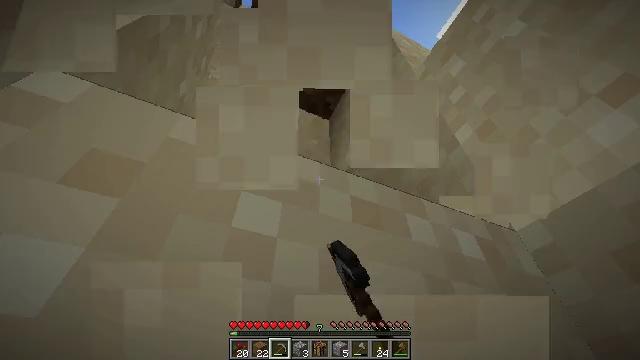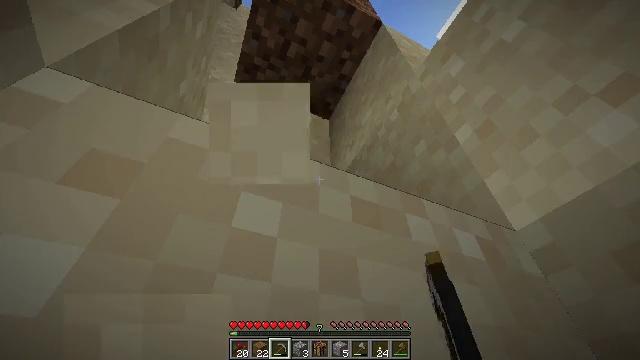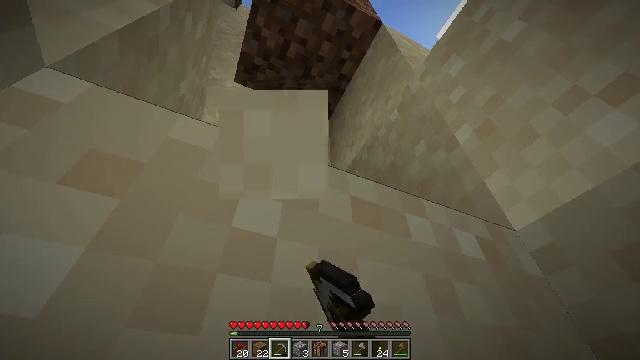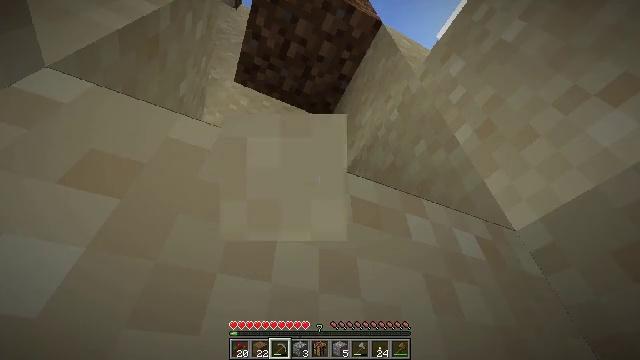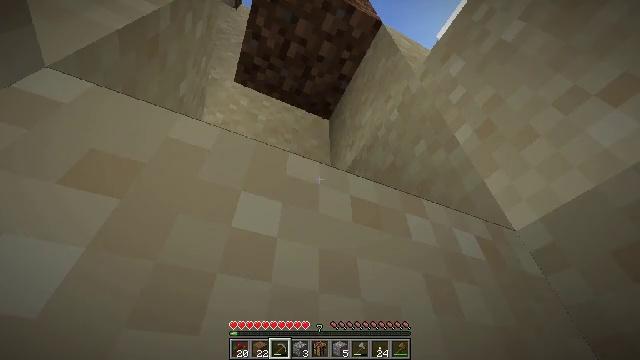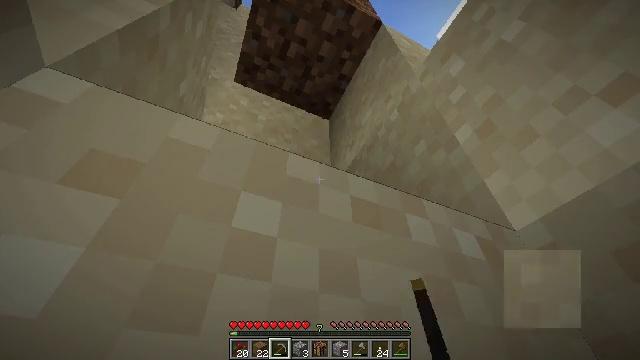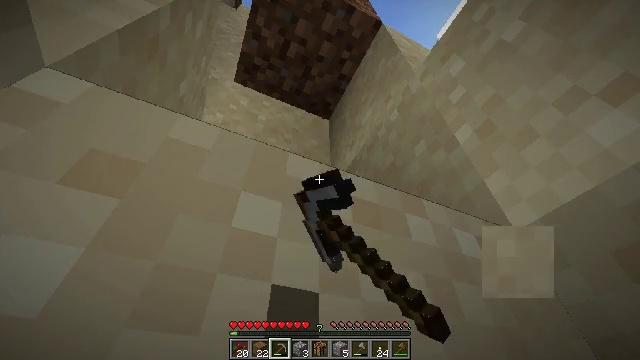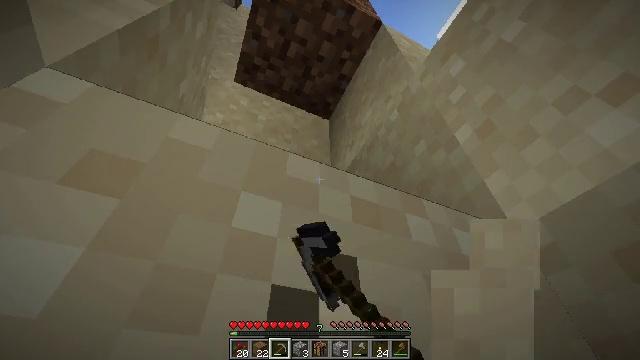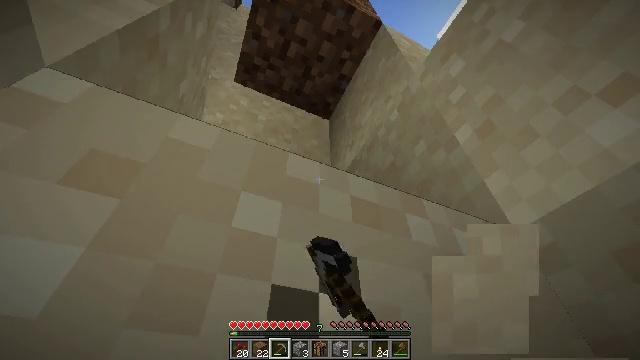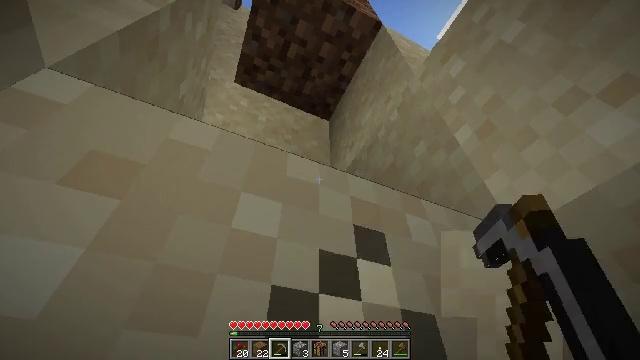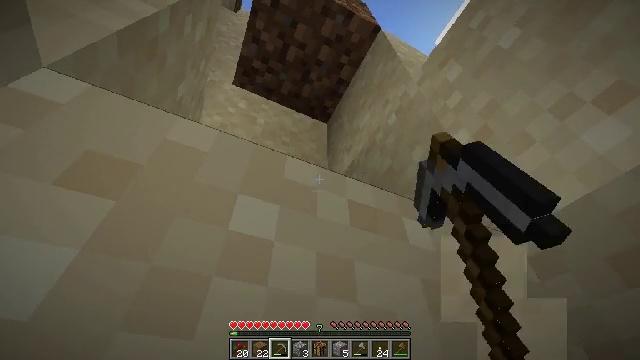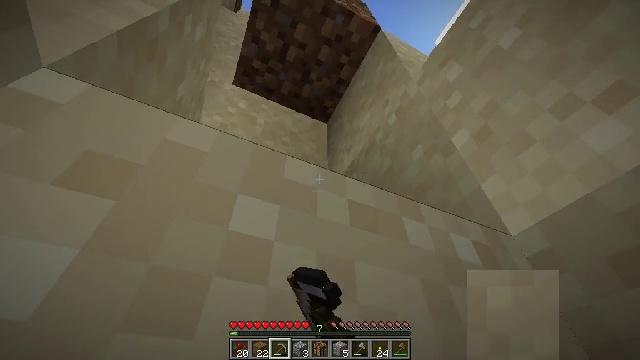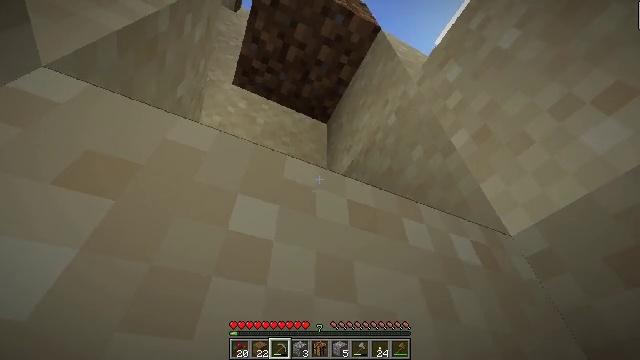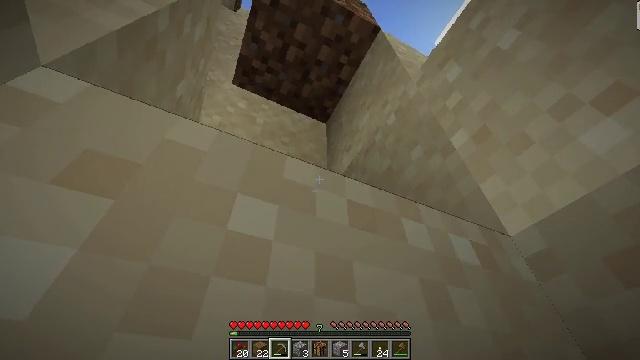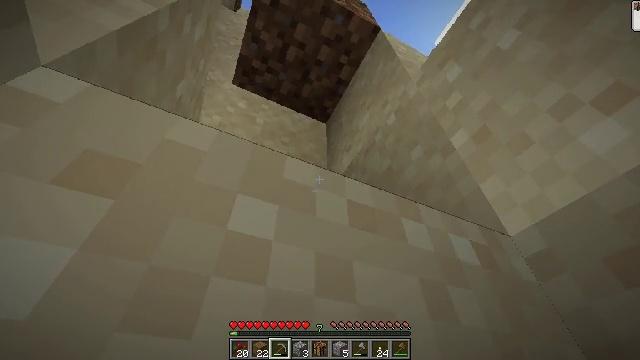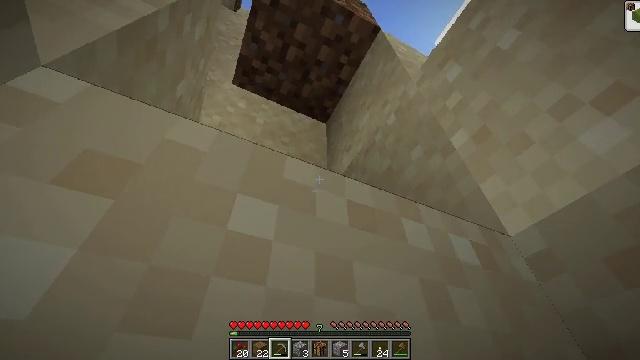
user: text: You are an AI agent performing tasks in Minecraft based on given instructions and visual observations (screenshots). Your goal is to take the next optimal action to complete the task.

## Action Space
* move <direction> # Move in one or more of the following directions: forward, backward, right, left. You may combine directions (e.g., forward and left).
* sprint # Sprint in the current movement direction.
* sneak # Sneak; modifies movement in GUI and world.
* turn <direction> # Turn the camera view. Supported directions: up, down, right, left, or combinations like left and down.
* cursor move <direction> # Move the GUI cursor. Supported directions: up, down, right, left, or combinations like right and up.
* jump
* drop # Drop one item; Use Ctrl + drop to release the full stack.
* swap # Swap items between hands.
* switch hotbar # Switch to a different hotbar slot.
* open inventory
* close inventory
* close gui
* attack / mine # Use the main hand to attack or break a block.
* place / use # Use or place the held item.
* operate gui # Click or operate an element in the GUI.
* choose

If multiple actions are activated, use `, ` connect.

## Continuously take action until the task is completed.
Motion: motion action
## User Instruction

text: Break the grass path to collect materials.
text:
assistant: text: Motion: attack / mine
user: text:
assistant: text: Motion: attack / mine
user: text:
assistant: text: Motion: attack / mine
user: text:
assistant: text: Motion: attack / mine
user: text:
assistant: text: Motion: attack / mine
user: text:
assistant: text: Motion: attack / mine
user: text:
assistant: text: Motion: attack / mine
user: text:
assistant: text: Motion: attack / mine
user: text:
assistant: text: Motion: attack / mine
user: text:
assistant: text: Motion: no_op
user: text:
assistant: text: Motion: no_op
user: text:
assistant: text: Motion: no_op
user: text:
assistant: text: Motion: no_op
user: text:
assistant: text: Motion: no_op
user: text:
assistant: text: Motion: no_op
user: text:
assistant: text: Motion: no_op
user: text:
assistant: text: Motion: no_op
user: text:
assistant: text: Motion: turn right and up
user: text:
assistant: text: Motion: turn right and up
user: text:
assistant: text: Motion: turn right and up
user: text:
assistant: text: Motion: turn right and up
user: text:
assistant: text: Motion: turn right and up
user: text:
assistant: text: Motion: turn right
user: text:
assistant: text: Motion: turn right and up
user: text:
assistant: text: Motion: turn right
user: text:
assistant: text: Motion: turn right
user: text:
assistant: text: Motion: turn right
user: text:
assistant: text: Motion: no_op
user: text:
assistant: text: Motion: no_op
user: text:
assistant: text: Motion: no_op